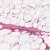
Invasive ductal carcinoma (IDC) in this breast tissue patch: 0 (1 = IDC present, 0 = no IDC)